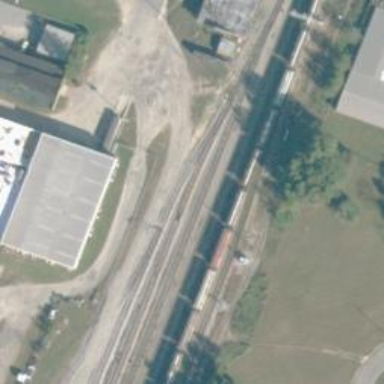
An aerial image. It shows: Rail spur service.